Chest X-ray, PA view. Patient: 59 years old, sex M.
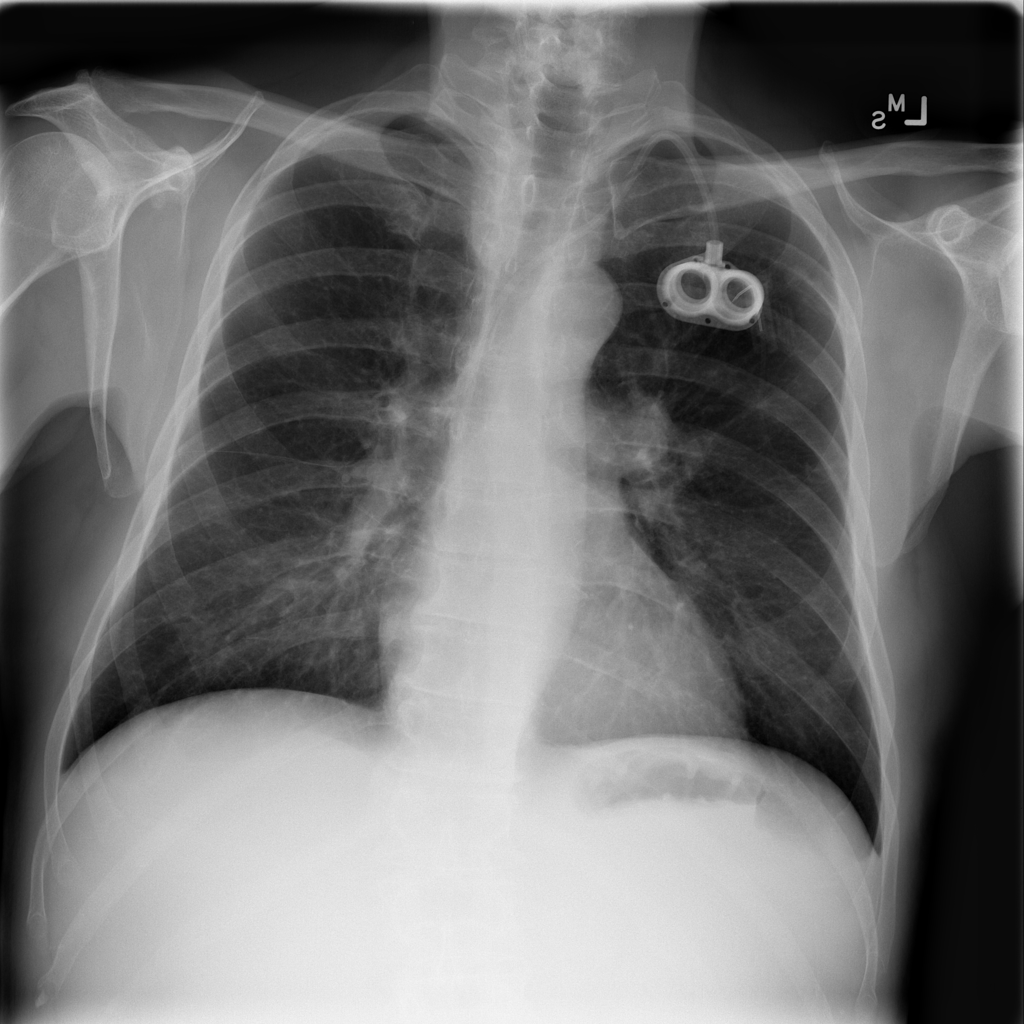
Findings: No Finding